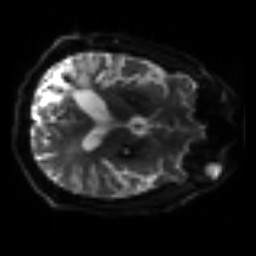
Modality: sbref
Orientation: axial
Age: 53
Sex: male
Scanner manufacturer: siemens
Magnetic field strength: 3 T
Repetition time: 3.2 s
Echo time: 0.081 s